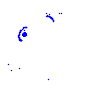
Particle: pion